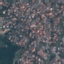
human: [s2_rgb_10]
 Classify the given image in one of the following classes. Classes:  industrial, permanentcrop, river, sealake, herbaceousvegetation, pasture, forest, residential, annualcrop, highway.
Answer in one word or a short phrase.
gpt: Residential